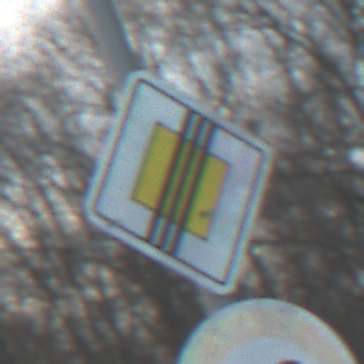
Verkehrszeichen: EndeVorfahrtsstrasse
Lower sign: Geschwindigkeit60
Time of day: SunriseSunset
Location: Outdoor (RoadRail)
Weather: PartlyCloudy
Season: NotSpecified
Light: Natural